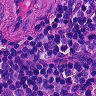
Metastatic tissue present: no